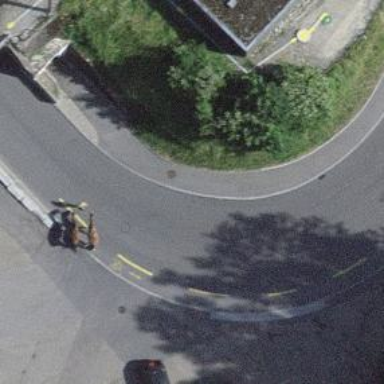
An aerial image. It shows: Tertiary road with cycle lane on the left.